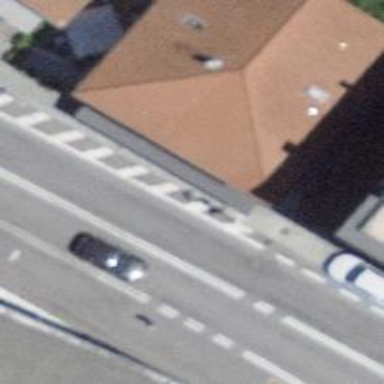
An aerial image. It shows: Restaurant.